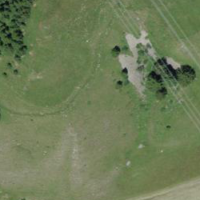
EUNIS habitat code: 24
Species observed at this site:
Hyles gallii